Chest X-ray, AP view. Patient: 59 years old, sex F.
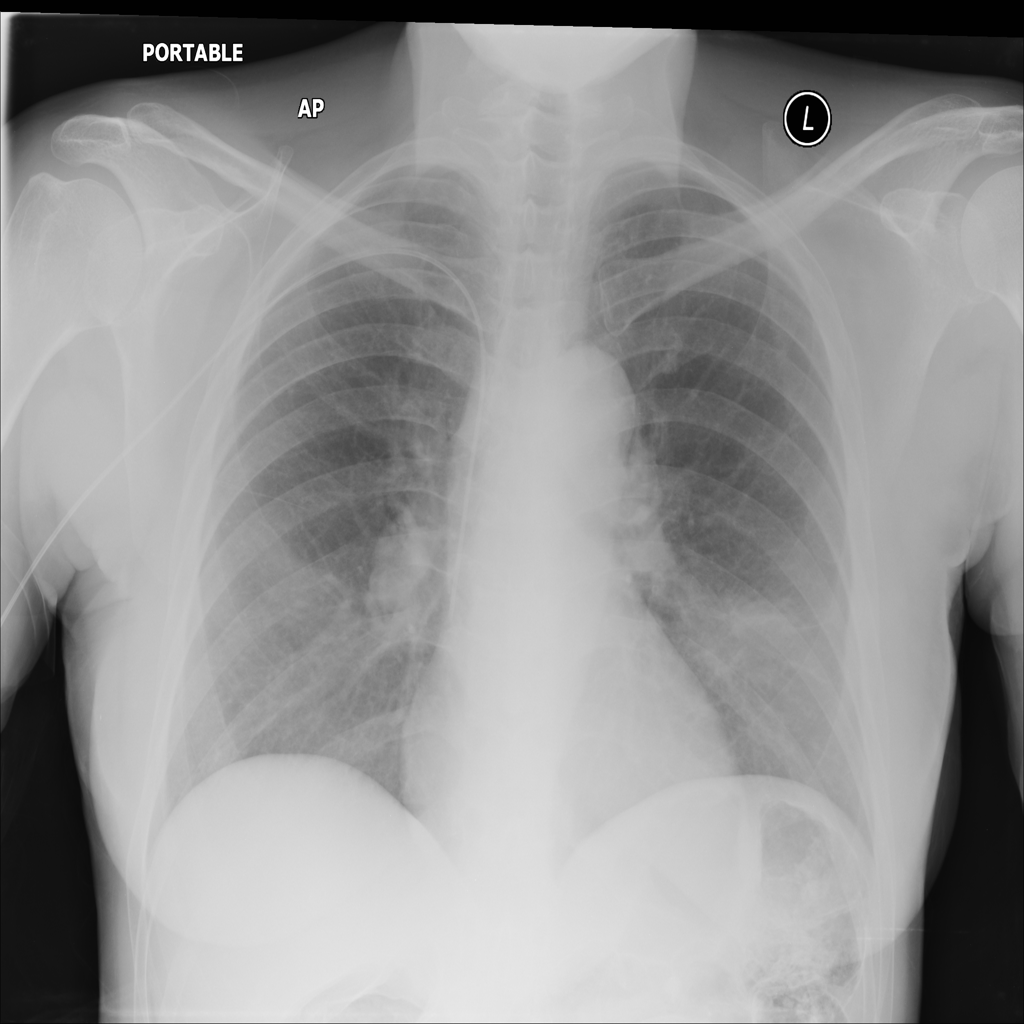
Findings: No Finding